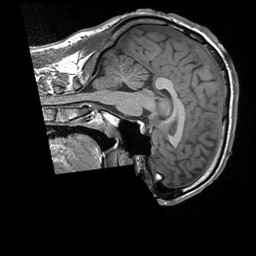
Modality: T1w
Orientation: sagittal
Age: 27
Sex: male
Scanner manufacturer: siemens
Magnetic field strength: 3 T
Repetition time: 1.9 s
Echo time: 0.00226 s